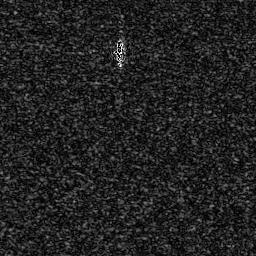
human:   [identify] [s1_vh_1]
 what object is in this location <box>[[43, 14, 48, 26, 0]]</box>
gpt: <ref>1 small ship at the top</ref>